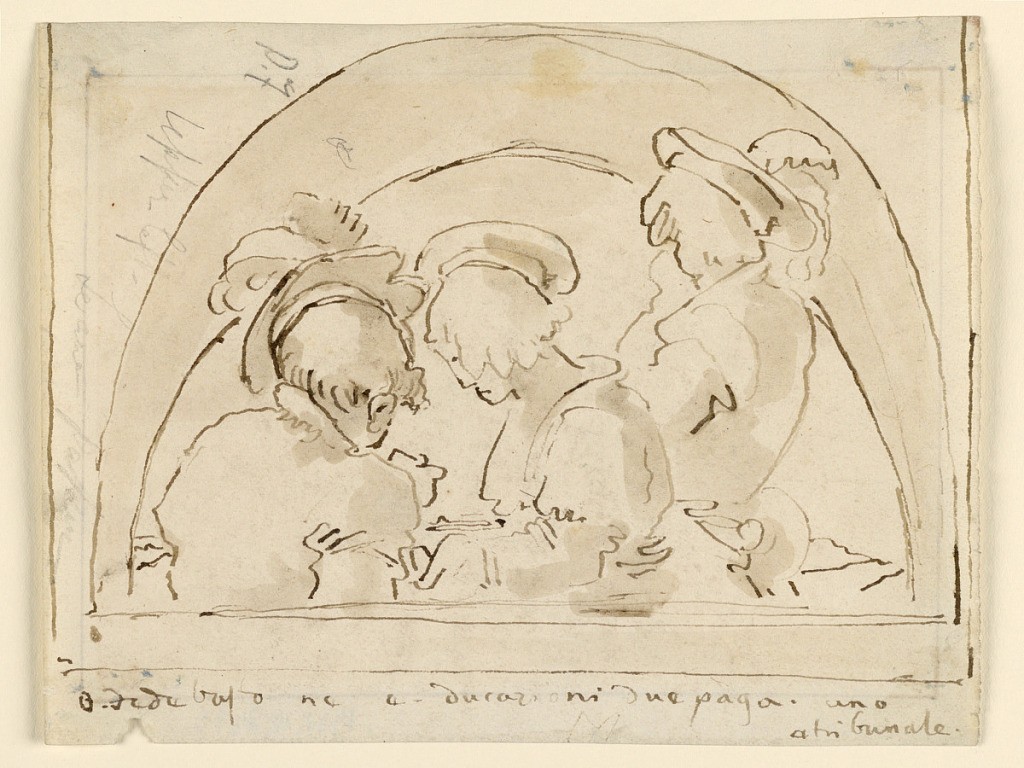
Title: The Loan
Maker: Fortunato Duranti, Italian, 1787 - 1863
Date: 1820–1850
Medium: Bistre pen and ink on paper
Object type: Drawing
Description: Three figures of young men, shown half-length, within a lunette. Inscription below.